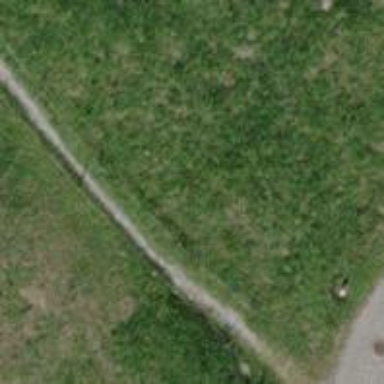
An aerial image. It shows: Gravel path.